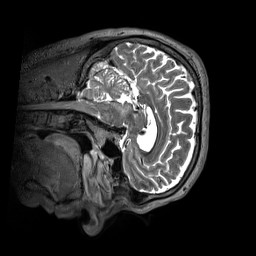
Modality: T2w
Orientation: sagittal
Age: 64
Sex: male
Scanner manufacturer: siemens
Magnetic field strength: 3 T
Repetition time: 3.2 s
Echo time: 0.412 s